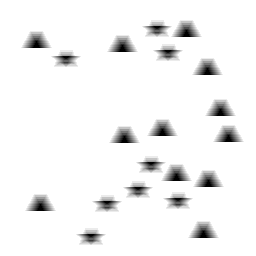
Squares: 0
Triangles: 12
Stars: 8
Total shapes: 20